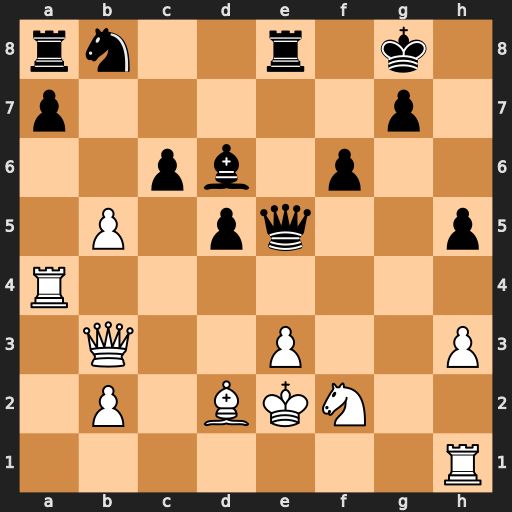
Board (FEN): rn2r1k1/p5p1/2pb1p2/1P1pq2p/R7/1Q2P2P/1P1BKN2/7R
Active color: w
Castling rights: -
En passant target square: -
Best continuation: Re4 Nd7 Rxe5